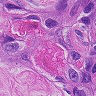
Metastatic tissue present: yes